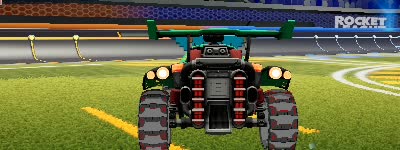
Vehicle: octane